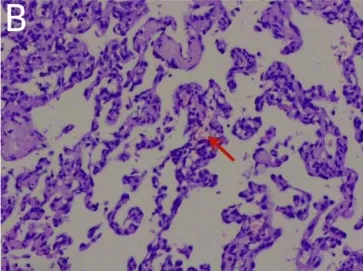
Pathological investigation showed vascular hyperplasia, labyrinth and sinusoid structures, obvious cell atypia, mitosis, and massive necrosis in H&E stains (B).
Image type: pathology (h&e)